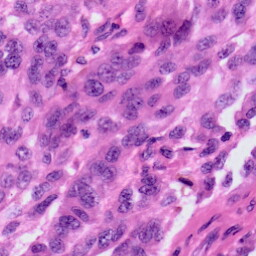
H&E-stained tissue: Skin